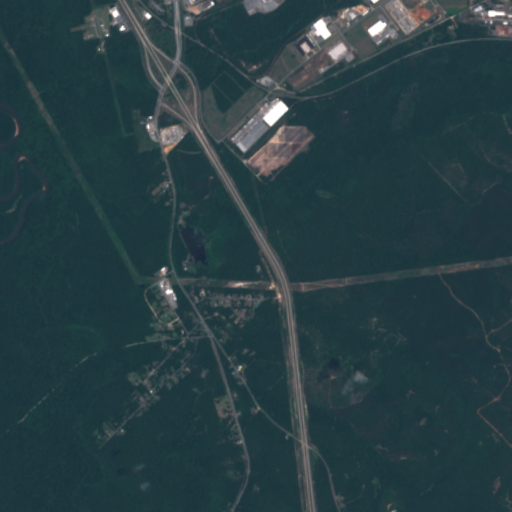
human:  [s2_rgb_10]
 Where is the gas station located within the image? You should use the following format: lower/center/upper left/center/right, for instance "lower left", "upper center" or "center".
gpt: The gas station is located in the upper center of the image.
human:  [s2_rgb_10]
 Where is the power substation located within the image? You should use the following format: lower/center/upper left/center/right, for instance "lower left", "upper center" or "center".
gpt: The power substation is located in the upper center of the image.
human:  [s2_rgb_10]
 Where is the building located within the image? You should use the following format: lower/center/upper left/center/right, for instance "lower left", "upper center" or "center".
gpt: The building is located in the upper of the image.
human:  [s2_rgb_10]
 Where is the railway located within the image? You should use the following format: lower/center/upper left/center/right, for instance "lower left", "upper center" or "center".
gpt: The railway is located in the upper of the image.
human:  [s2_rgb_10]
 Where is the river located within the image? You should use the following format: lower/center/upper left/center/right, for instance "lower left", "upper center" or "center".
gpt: The river is located in the left of the image.
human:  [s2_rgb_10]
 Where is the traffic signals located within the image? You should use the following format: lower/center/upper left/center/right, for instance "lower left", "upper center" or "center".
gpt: The traffic signals is located in the upper left of the image.
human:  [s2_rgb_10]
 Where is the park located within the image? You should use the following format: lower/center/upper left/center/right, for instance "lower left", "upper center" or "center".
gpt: There is no park in the image.